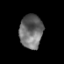
Tissue: prostate
Cell type: T cells
Senescence score: 0.3605
Nuclear area (px): 762
Mean DAPI intensity: 108.768